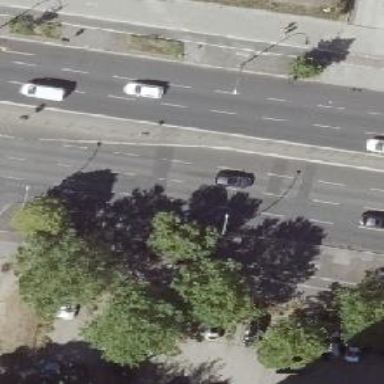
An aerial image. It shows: Primary highway with asphalt surface and cycle track on the right side. The road is dual carriageway.